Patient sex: F
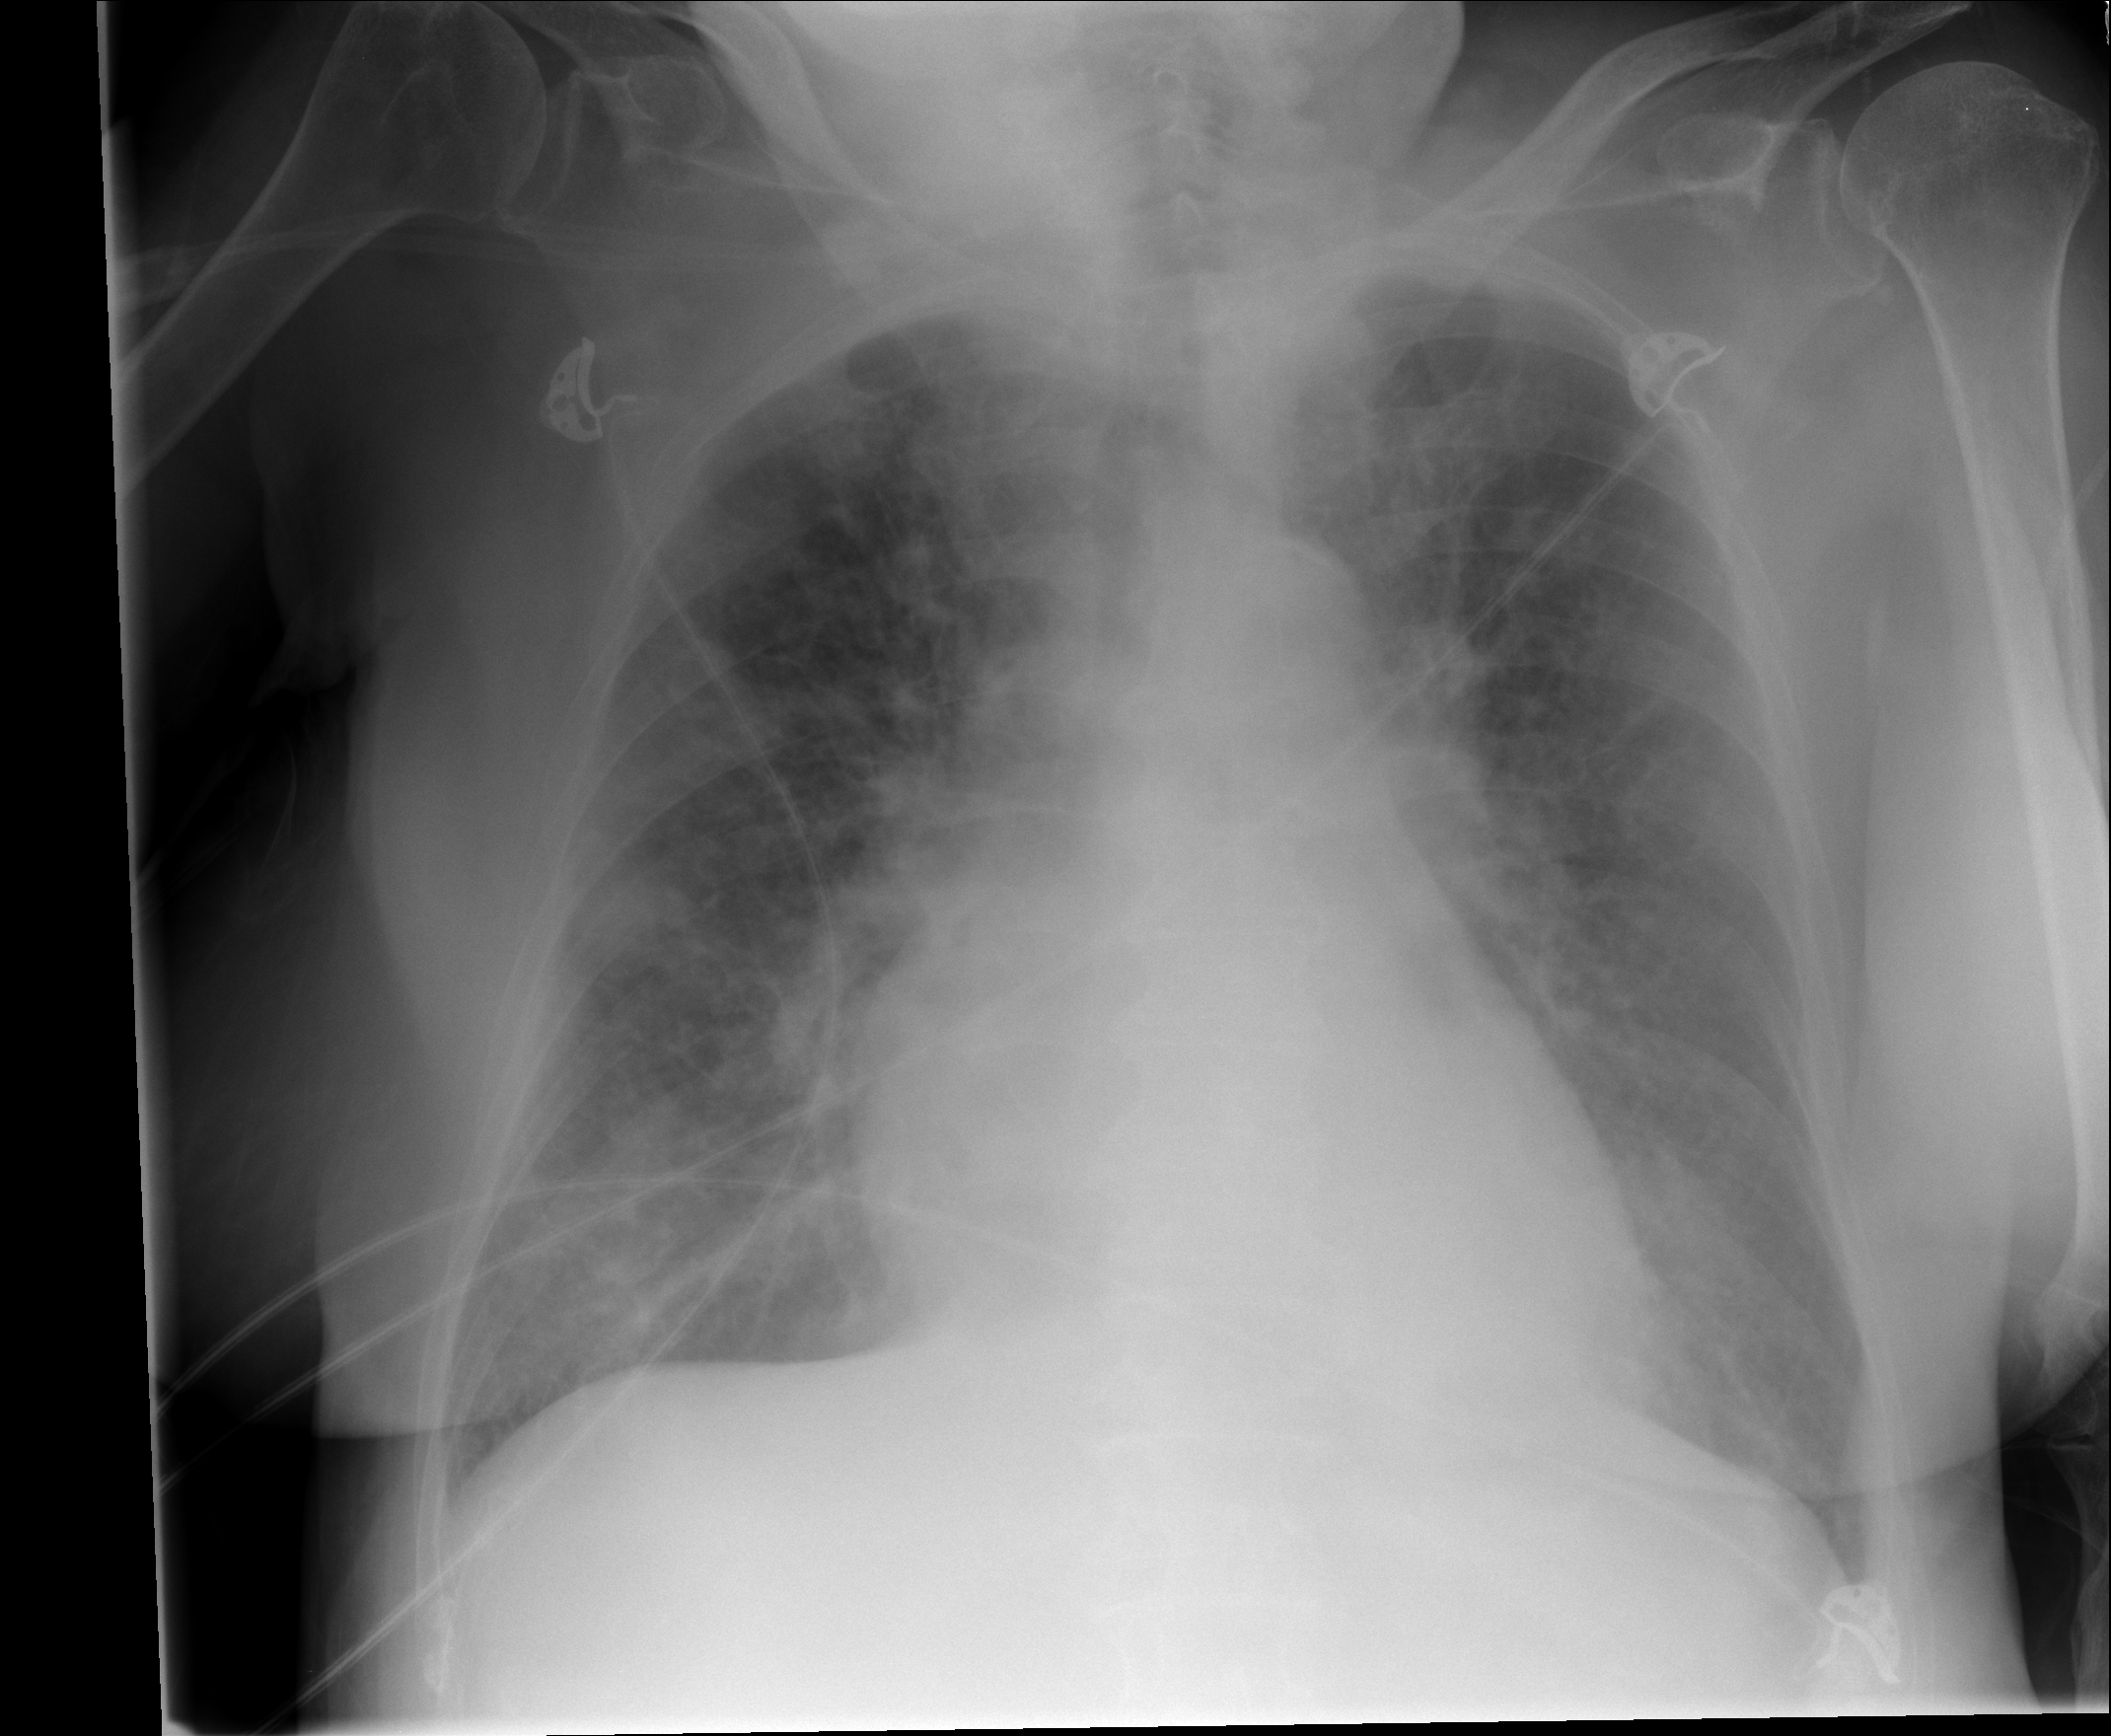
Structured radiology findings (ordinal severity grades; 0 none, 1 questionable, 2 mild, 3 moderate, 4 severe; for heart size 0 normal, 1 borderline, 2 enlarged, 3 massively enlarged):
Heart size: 2
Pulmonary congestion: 2
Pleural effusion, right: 0
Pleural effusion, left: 0
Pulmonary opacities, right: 3
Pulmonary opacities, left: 3
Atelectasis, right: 0
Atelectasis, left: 0